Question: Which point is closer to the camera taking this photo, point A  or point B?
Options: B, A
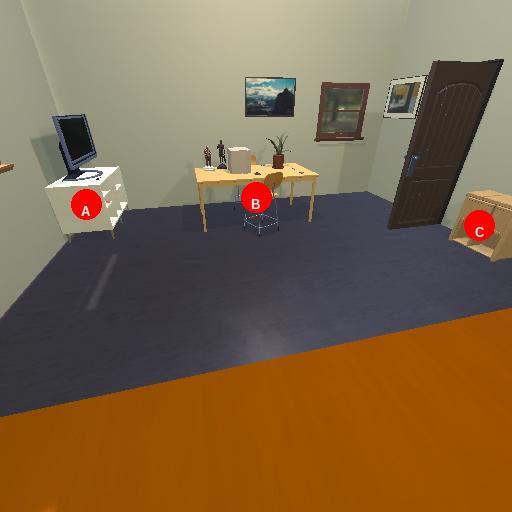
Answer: B